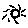
Label: sun